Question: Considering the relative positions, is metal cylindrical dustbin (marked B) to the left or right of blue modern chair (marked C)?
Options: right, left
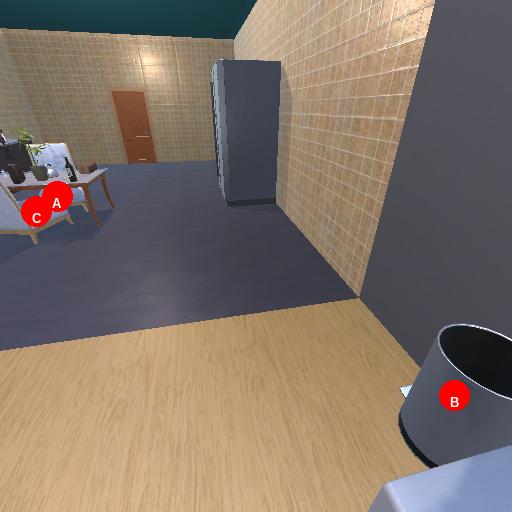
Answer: right